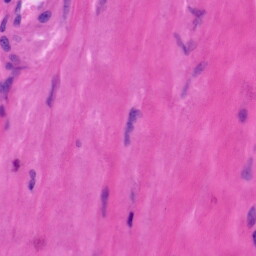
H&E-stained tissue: Tonsil